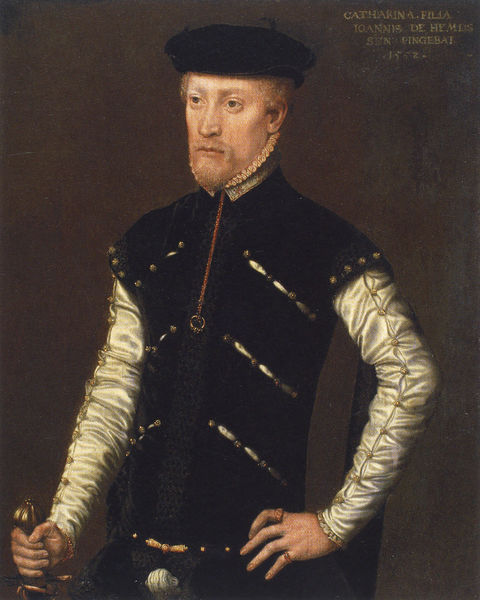
Titel: Männerporträt
Künstler: Catharina van Hemessen
Institution: London, National Gallery
Schlagwörter: mann, braun, hut, mund, nase, schwarz, weiss, gürtel, bart, hemd, jacke, kappe, mütze, arme, augen, falten, kragen, stehen, ärmel, bildnis, portrait, porträt, ohren, kette, ernst, inschrift, rüschen, knöpfe, weste, ring, halskette, schwert, waffe, degen, knauf, barett, dolch, wams, spitzenkragen, edelmann, bilnis, kppe, catharina